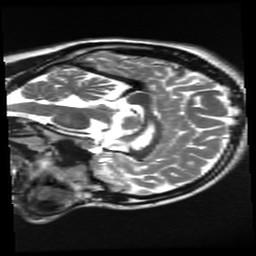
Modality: T2w
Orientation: sagittal
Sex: female
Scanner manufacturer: ge
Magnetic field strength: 3 T
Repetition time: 5 s
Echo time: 0.1015 s